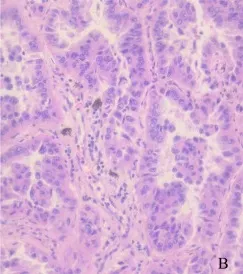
Pathological and immunohistochemical examination results. (B) Lymph node #2 hematoxylin-eosin staining, magnification: x200.
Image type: pathology (h&e)